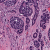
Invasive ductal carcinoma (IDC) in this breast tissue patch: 1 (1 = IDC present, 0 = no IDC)